Question: '''
import java.awt.Graphics;
import javax.swing.*;
public class Demo
{
JFrame jf;
JLabel[] labels;
JPanel panel;
public Demo()
{
jf = new JFrame();
jf.setDefaultCloseOperation(JFrame.EXIT_ON_CLOSE);
labels = new JLabel[10];
Box vbox = Box.createVerticalBox();
for (int i = 0; i < 10; i++)
{
labels[i] = new JLabel();
vbox.add(labels[i]);
}
panel = new JPanel();
panel.add(vbox);
jf.add(panel);
jf.setSize(300, 250);
jf.setVisible(true);
}
public static void main(String[] args)
{
SwingUtilities.invokeLater(new DemoRunnable());
}
public void updateState()
{
for (JLabel l : labels)
{
if (Math.random() > 0.5)
l.setText("777777777777777777777777777777777777");
else
l.setText("10000000000000000000000000000000000000");
}
}
}
class DemoRunnable implements Runnable
{
Demo demo;
DemoRunnable()
{
this.demo = new Demo();
}
@Override
public void run()
{
Thread t = new Thread(new Runnable()
{
@Override
public void run()
{
while (true)
{
try
{
Thread.sleep(0);
}
catch (InterruptedException e)
{
e.printStackTrace();
}
demo.updateState();
}
}
});
t.start();
}
}
'''
I see such effect when this program is perfomed. Is it possible to eliminate it(zeroes must be instead dots)?

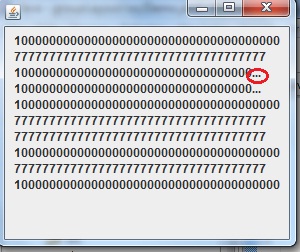
Answer: my code in answer is example only,
'''
import java.awt.EventQueue;
import java.awt.GridLayout;
import javax.swing.*;
public class Demo {
private JFrame jf;
private JLabel[] labels;
private JPanel panel;
public Demo() {
labels = new JLabel[10];
Box vbox = Box.createVerticalBox();
for (int i = 0; i < 10; i++) {
labels[i] = new JLabel();
labels[i].setText("10000000000000000000000000000000000000");
vbox.add(labels[i]);
}
panel = new JPanel();
panel.setLayout(new GridLayout());
panel.add(vbox);
jf = new JFrame();
jf.setDefaultCloseOperation(JFrame.EXIT_ON_CLOSE);
jf.add(panel);
jf.pack();
jf.setVisible(true);
}
public static void main(String[] args) {
SwingUtilities.invokeLater(new DemoRunnable());
}
public void updateState() {
for (final JLabel l : labels) {
if (Math.random() > 0.5) {
EventQueue.invokeLater(new Runnable() {
@Override
public void run() {
l.setText("777777777777777777777777777777777777");
}
});
} else {
EventQueue.invokeLater(new Runnable() {
@Override
public void run() {
l.setText("10000000000000000000000000000000000000");
}
});
}
}
}
}
class DemoRunnable implements Runnable {
private Demo demo;
DemoRunnable() {
this.demo = new Demo();
}
@Override
public void run() {
Thread t = new Thread(new Runnable() {
@Override
public void run() {
while (true) {
try {
Thread.sleep(250);
} catch (InterruptedException e) {
e.printStackTrace();
}
demo.updateState();
}
}
});
t.start();
}
}
'''